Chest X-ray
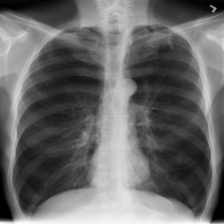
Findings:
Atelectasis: negative
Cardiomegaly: negative
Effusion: negative
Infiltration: negative
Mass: positive
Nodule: negative
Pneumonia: negative
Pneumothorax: negative
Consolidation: negative
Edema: negative
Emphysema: negative
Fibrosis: negative
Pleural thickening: negative
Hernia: negative